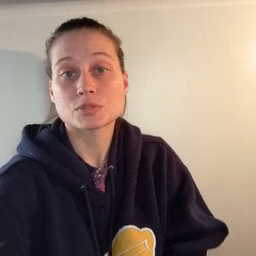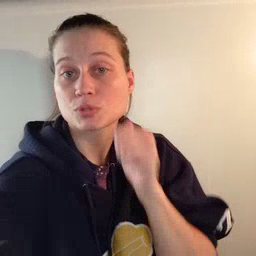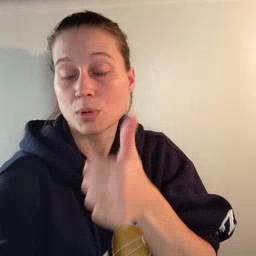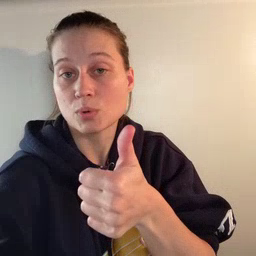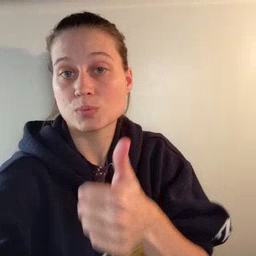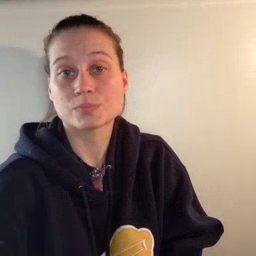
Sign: tomorrow